Field crop: maize
Growth stage: 1
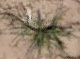
Species: salsola